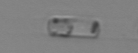
Label: Skeletonema